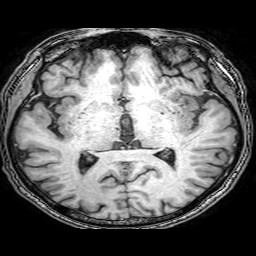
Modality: T1w
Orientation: coronal
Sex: male
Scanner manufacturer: philips
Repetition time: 0.008105 s
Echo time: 0.00371 s